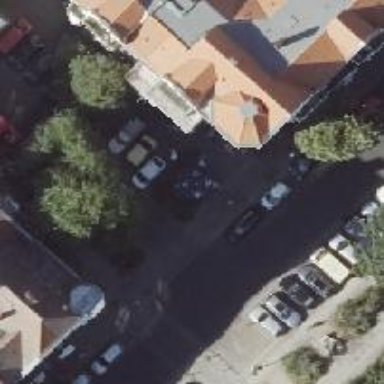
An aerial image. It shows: Living street with street-side parking on the right.